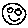
Label: smiley face